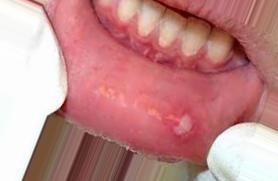
Condition: Mouth Ulcer